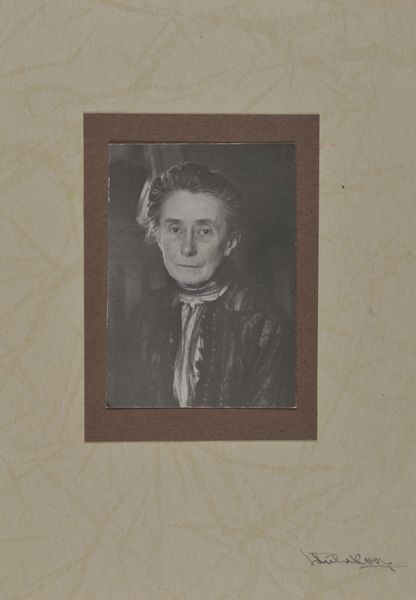
Titel: Schwester von Carl Hartmann
Künstler: Minya Diez-Dührkoop
Standort: Hamburg
Institution: Museum für Kunst und Gewerbe Hamburg
Schlagwörter: frau, silber, bildnis, portrait, foto, fotografie, photographie, photo, lichtbild, silbergelatine, konterfei, brom, bildwerke, angewandte und bildende kunst, hessische systematik, porträt, silbergelatinepapier, bromsilbergelatinepapier, entwicklungspapier, gelatinepapier, schwarzweißpositivverfahren, silbersalzverfahren, schwarzweißfotografie, porträtfotografie, porträtphotographie, kartonmappe